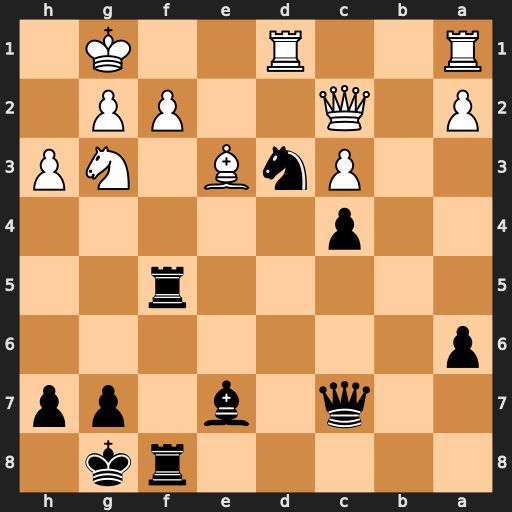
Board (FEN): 5rk1/2q1b1pp/p7/5r2/2p5/2PnB1NP/P1Q2PP1/R2R2K1
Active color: b
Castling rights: -
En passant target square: -
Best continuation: Rxf2 Bxf2 Rxf2